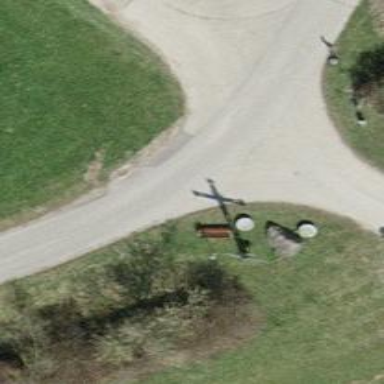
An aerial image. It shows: Historic wayside cross.